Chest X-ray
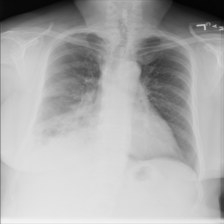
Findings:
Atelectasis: negative
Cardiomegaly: negative
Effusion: negative
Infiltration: negative
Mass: positive
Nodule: negative
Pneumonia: negative
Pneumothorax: negative
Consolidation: negative
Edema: negative
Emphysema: negative
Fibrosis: negative
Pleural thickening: negative
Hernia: negative